Field crop: maize
Growth stage: 2
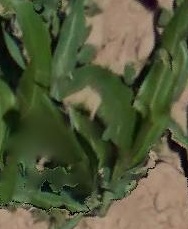
Species: maize